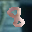
Label: 8